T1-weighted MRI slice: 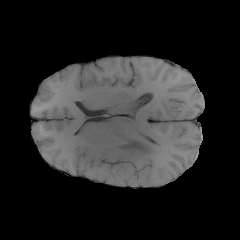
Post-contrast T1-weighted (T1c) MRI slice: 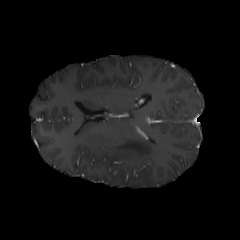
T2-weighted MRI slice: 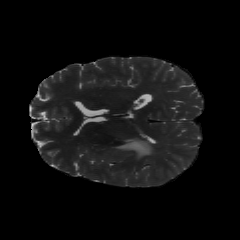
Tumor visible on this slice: yes